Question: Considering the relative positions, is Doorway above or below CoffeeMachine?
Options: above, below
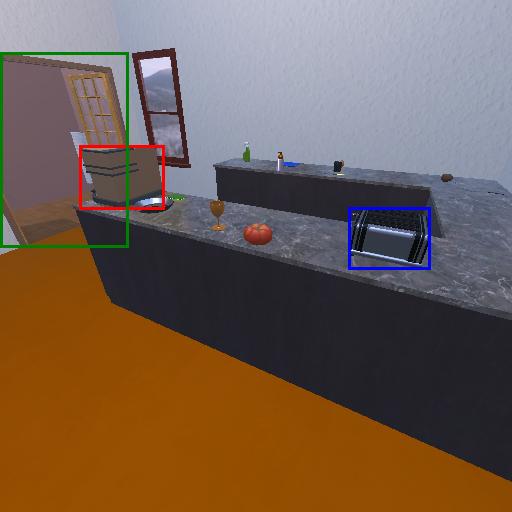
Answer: above